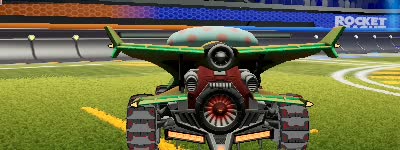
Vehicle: aftershock